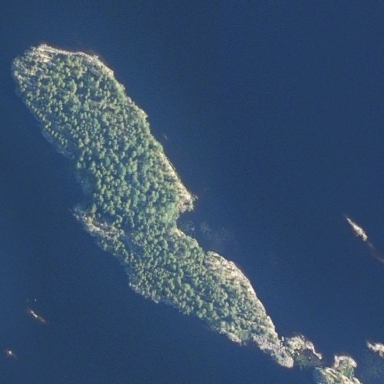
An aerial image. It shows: Islet.